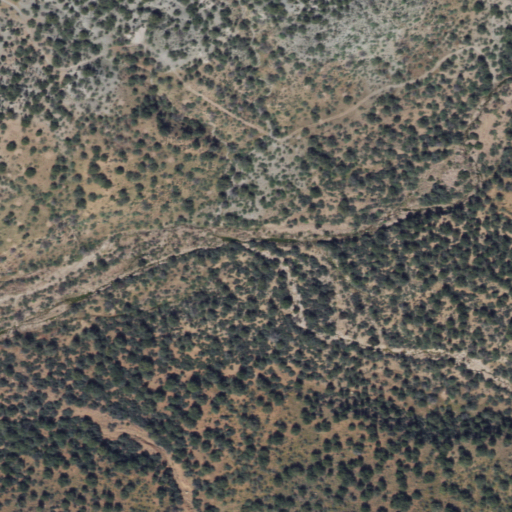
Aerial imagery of valley in Arizona named Brushy Hollow containing only shrub